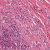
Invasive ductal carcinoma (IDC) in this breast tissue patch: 0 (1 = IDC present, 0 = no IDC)